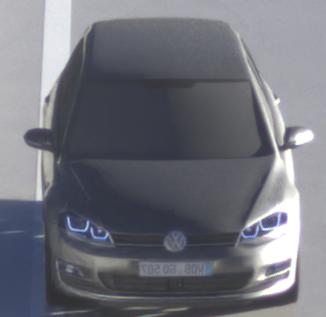
Make: VW
Model: Golf 1.2 TSI BMT
Detailed model: Golf (VII)
Model produced from: 2012/11
Model produced until: 2014/05
Doors: 3
Color: gray
Road condition: wet road
Daytime: sunrise or sunset
Contrast: high contrast